Aerial crown-view tile of a tropical tree (Barro Colorado Island, Panama), acquired 20250715:
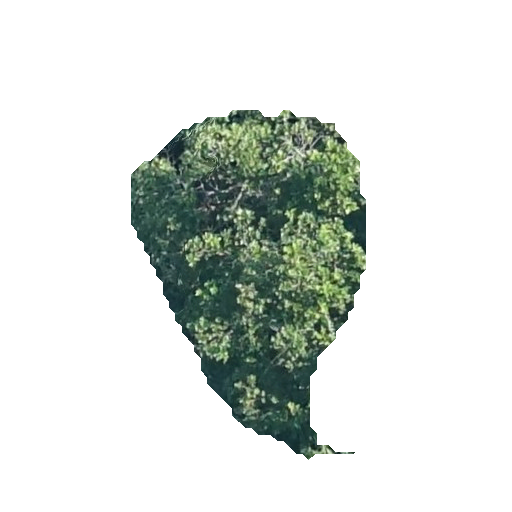
Species: Anacardium excelsum
GBIF accepted scientific name: Anacardium excelsum
Crown area: 80.351 m²